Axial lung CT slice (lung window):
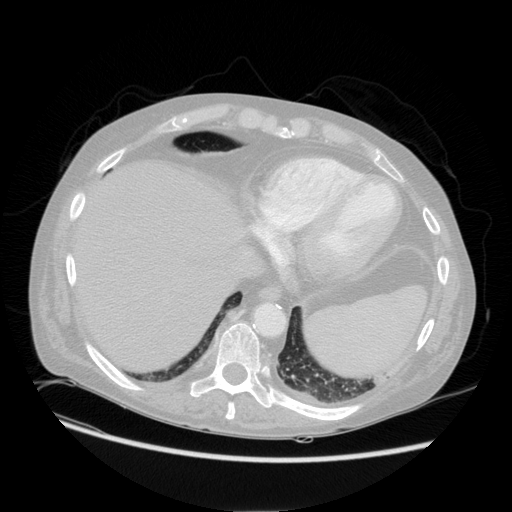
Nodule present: no